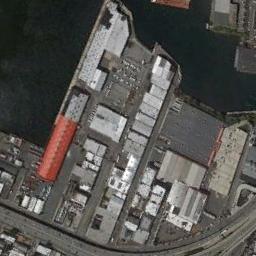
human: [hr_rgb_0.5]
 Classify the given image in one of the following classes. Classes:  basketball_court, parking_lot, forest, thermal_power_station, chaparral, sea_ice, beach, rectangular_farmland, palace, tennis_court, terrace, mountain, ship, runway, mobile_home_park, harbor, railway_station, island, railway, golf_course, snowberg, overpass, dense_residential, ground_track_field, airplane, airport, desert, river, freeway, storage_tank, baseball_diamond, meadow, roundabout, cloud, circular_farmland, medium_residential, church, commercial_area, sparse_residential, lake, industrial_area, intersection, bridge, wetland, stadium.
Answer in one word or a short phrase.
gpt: industrial_area